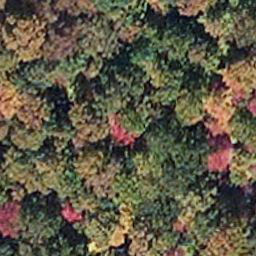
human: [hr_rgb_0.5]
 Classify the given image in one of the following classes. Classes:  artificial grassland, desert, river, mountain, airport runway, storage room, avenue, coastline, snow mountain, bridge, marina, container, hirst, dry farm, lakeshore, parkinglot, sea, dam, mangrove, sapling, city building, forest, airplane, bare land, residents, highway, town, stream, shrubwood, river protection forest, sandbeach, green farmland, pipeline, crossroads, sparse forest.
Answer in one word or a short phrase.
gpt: mangrove